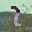
Label: 2